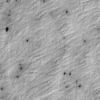
Label: not_dusty